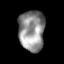
Tissue: skin
Cell type: Epithelial cells
Senescence score: 0.2766
Nuclear area (px): 1038
Mean DAPI intensity: 143.059